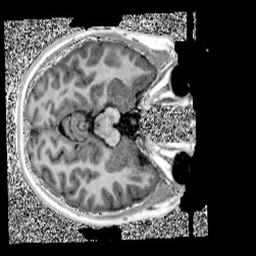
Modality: UNIT1
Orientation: axial
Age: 12
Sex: female
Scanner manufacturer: siemens
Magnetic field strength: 3 T
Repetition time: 4 s
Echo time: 0.00299 s